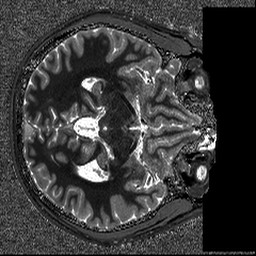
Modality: T1map
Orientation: axial
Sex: male